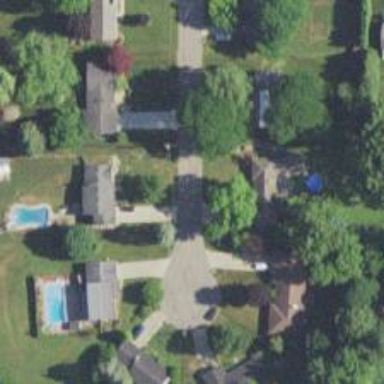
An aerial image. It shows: Driveway.